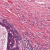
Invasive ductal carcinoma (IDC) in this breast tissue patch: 1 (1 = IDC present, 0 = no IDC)